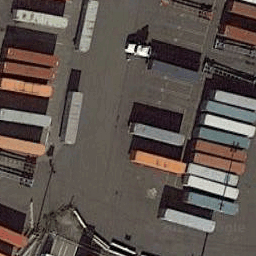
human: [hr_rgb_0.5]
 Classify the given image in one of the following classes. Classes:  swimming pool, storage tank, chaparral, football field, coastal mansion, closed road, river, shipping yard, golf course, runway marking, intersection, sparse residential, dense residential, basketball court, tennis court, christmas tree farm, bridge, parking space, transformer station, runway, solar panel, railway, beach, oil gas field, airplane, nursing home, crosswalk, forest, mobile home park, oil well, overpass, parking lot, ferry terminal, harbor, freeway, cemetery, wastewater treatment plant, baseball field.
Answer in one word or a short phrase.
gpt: shipping yard